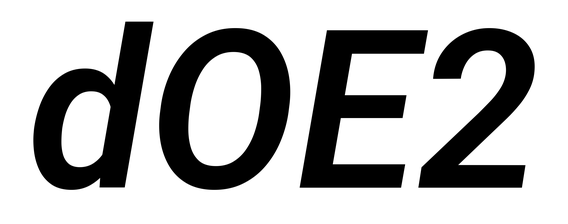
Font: Roboto-Italic_SemiBold_Italic